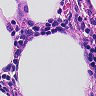
Metastatic tissue present: no